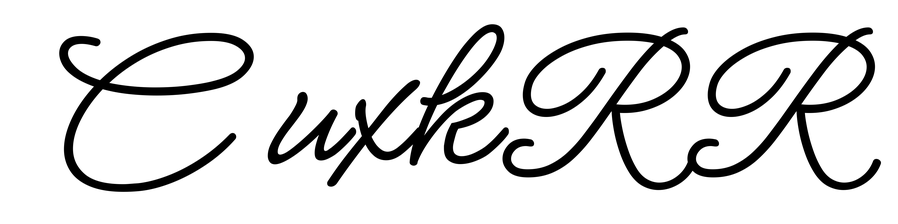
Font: MeowScript-Regular